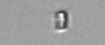
Label: Chaetoceros_tenuissimus